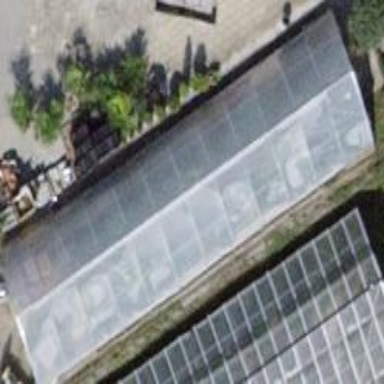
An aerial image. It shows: Greenhouse.